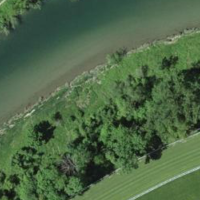
EUNIS habitat code: 53
Species observed at this site:
Clematis vitalba